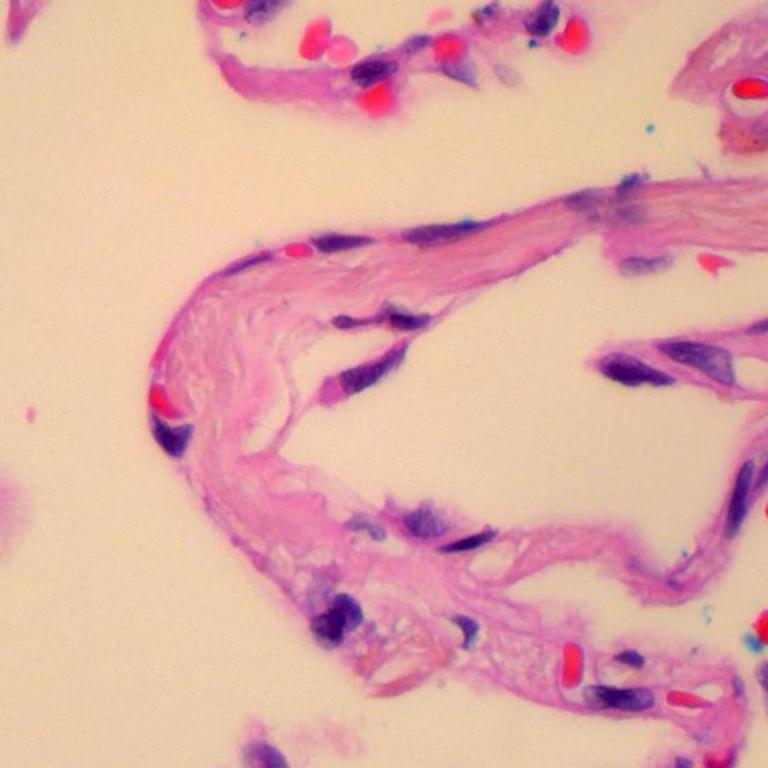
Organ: lung
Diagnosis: benign